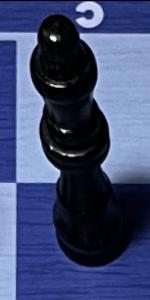
Label: Queen_Black